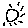
Label: sun